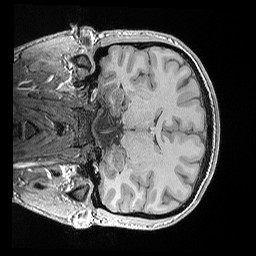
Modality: T1w
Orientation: coronal
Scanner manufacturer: siemens
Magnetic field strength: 3 T
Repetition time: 0.02 s
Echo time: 0.00492 s